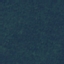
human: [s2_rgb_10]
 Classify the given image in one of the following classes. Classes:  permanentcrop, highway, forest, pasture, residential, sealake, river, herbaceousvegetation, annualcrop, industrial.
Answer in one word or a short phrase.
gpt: Forest